Field crop: maize
Growth stage: 2
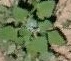
Species: chenopodium